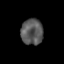
Tissue: prostate
Cell type: T cells
Senescence score: 0.1488
Nuclear area (px): 560
Mean DAPI intensity: 88.207